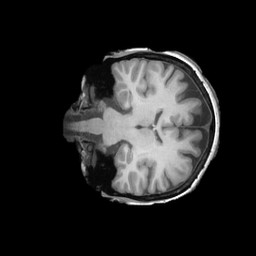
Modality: T1w
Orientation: coronal
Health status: ill
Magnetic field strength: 3 T